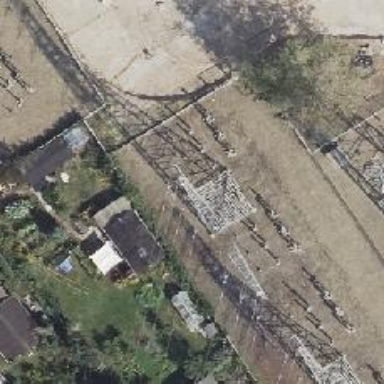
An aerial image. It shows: Three cables of power line.